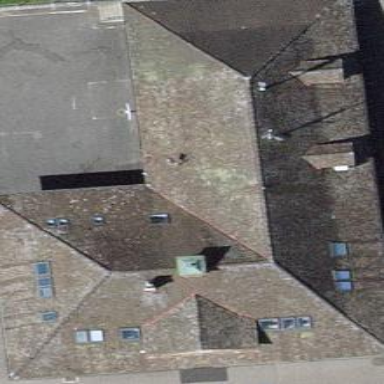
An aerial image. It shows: School building.